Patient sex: F
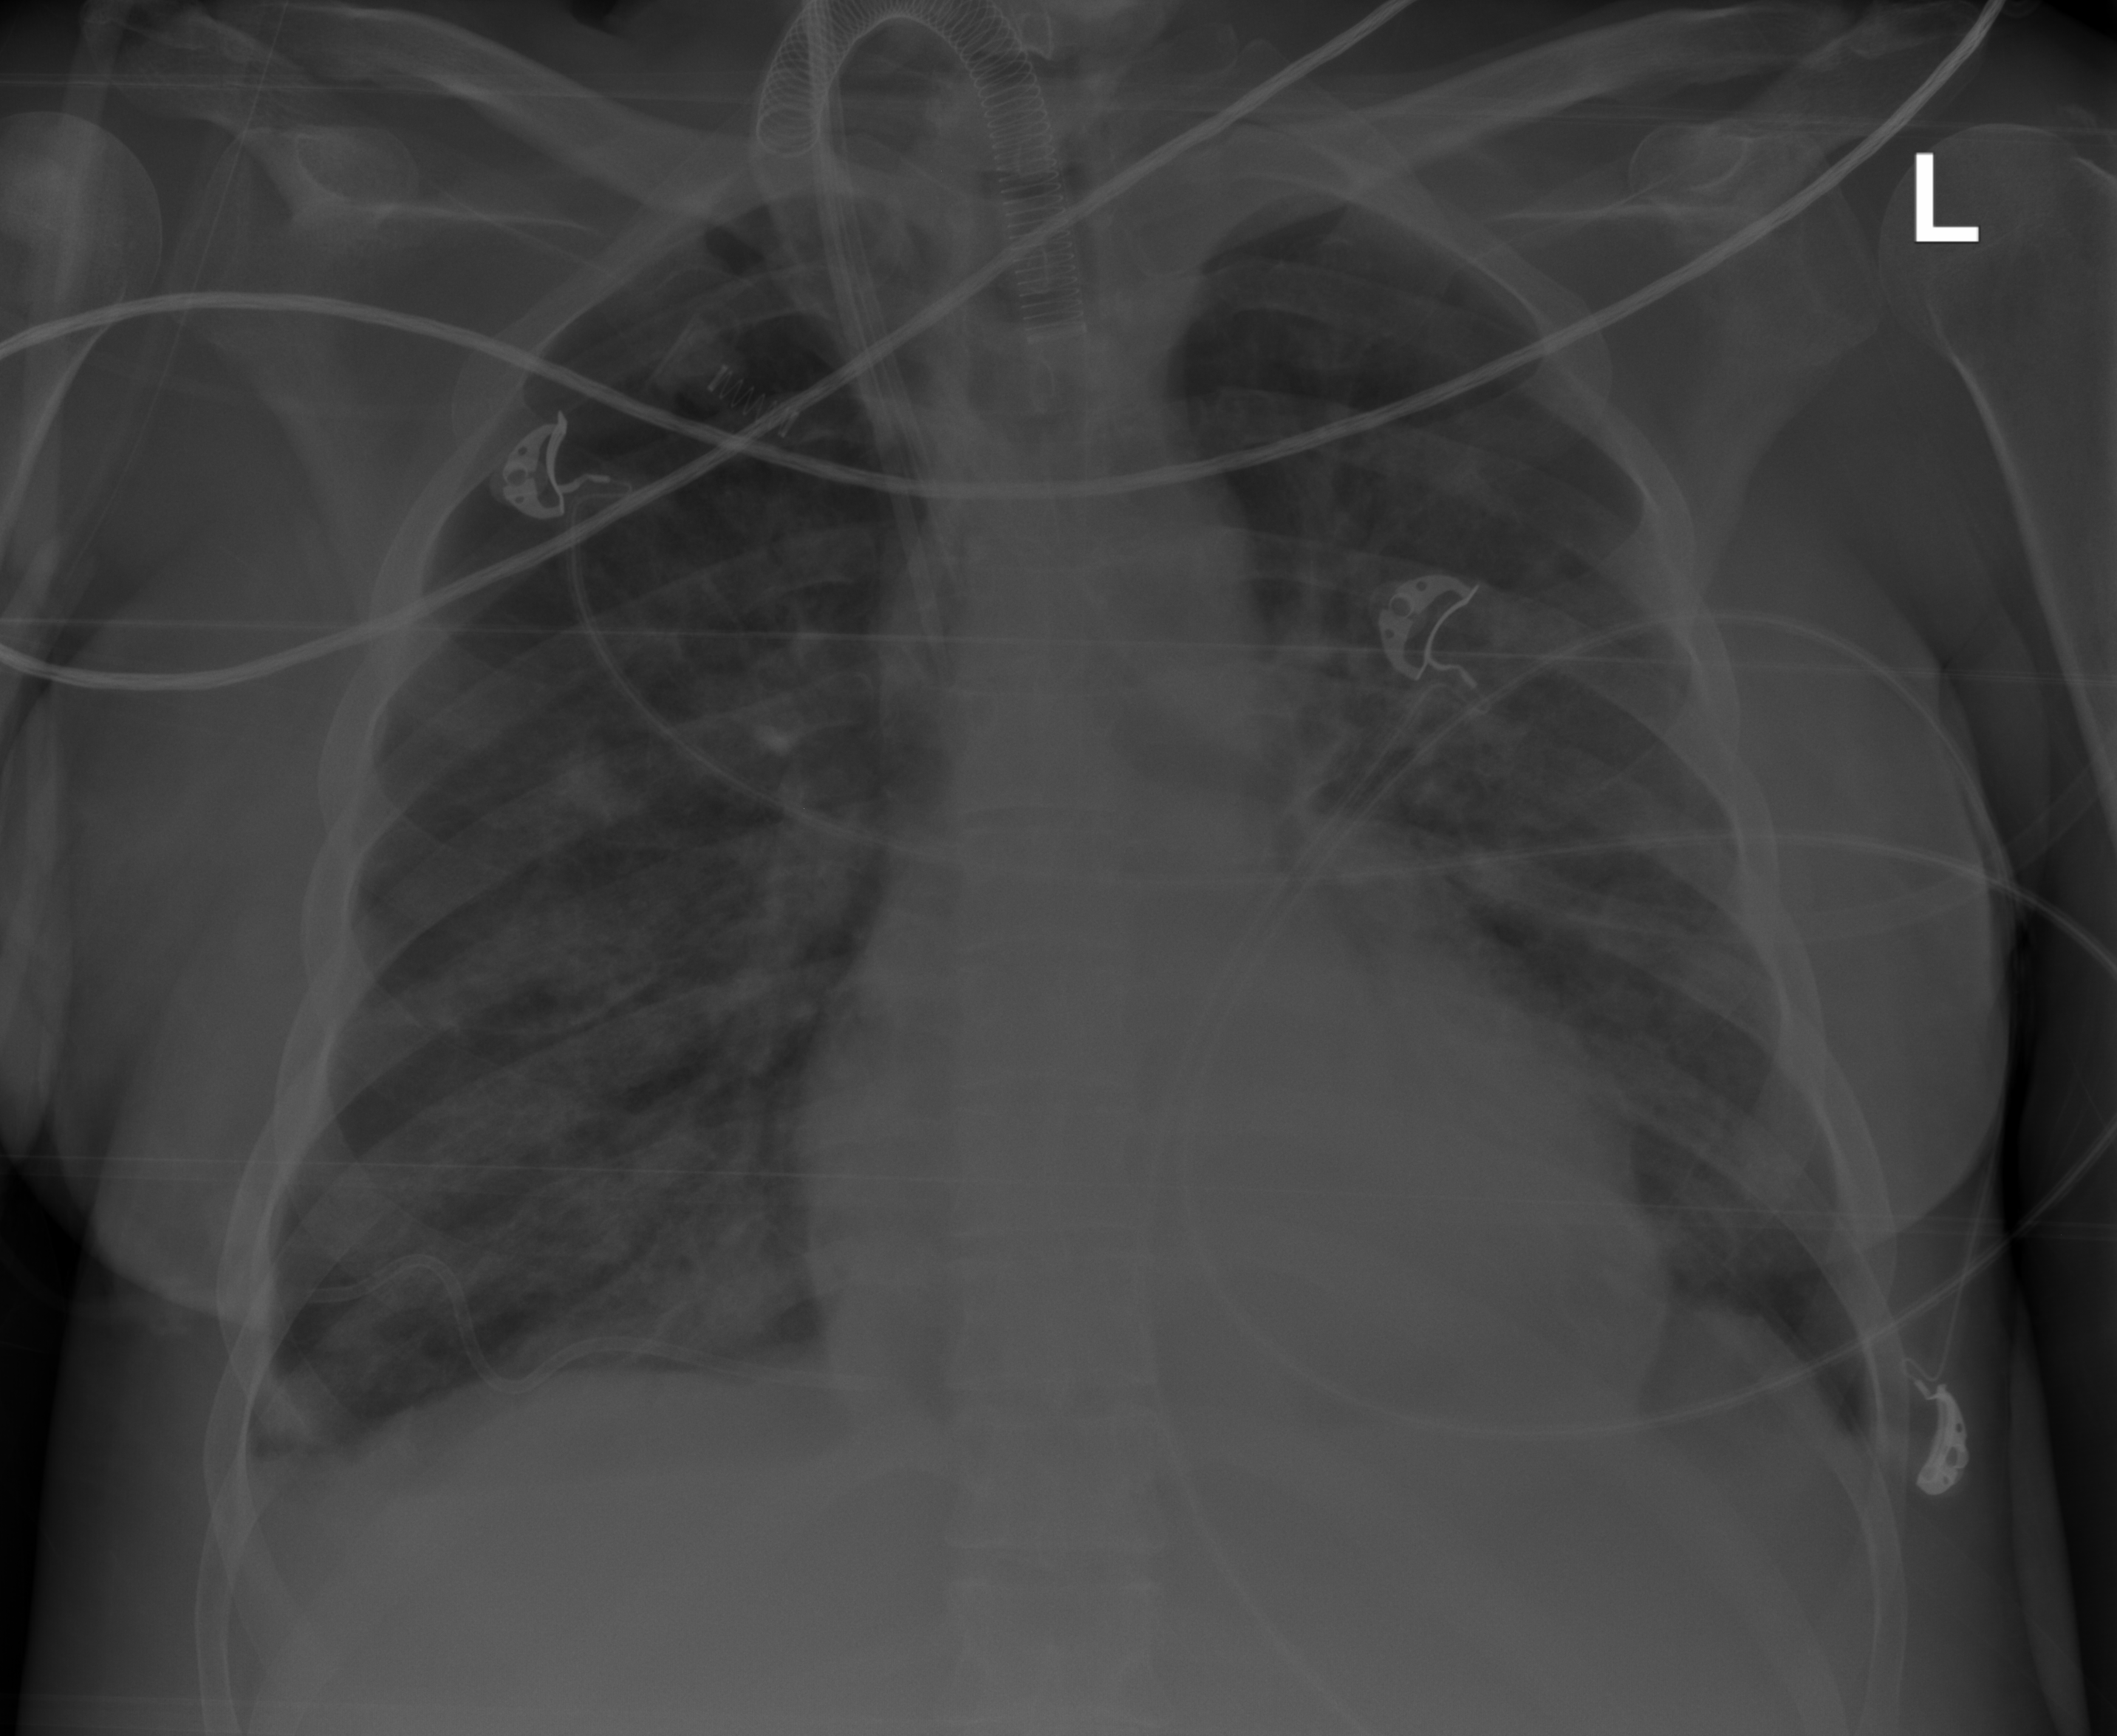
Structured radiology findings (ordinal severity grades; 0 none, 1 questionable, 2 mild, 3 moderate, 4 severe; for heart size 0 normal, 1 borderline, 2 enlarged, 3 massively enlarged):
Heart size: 2
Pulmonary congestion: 0
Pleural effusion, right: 0
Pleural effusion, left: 0
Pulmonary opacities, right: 3
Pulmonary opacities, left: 2
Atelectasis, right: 0
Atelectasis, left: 0